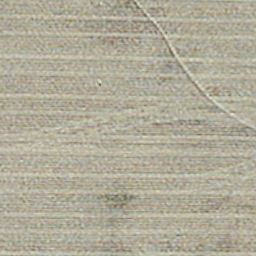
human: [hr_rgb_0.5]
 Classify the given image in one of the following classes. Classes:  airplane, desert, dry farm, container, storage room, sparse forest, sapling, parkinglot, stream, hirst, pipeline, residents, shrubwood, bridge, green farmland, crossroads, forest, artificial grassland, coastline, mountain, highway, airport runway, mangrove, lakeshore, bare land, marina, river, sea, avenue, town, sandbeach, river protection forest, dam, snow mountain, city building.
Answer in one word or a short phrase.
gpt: dry farm